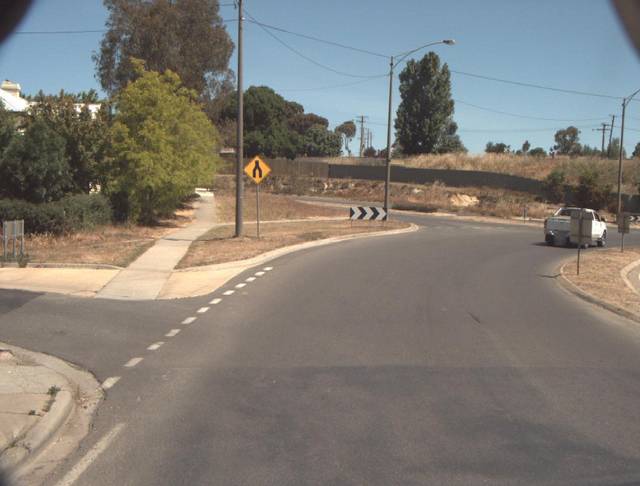
Region: Australia
Coordinates: -37.069, 144.216